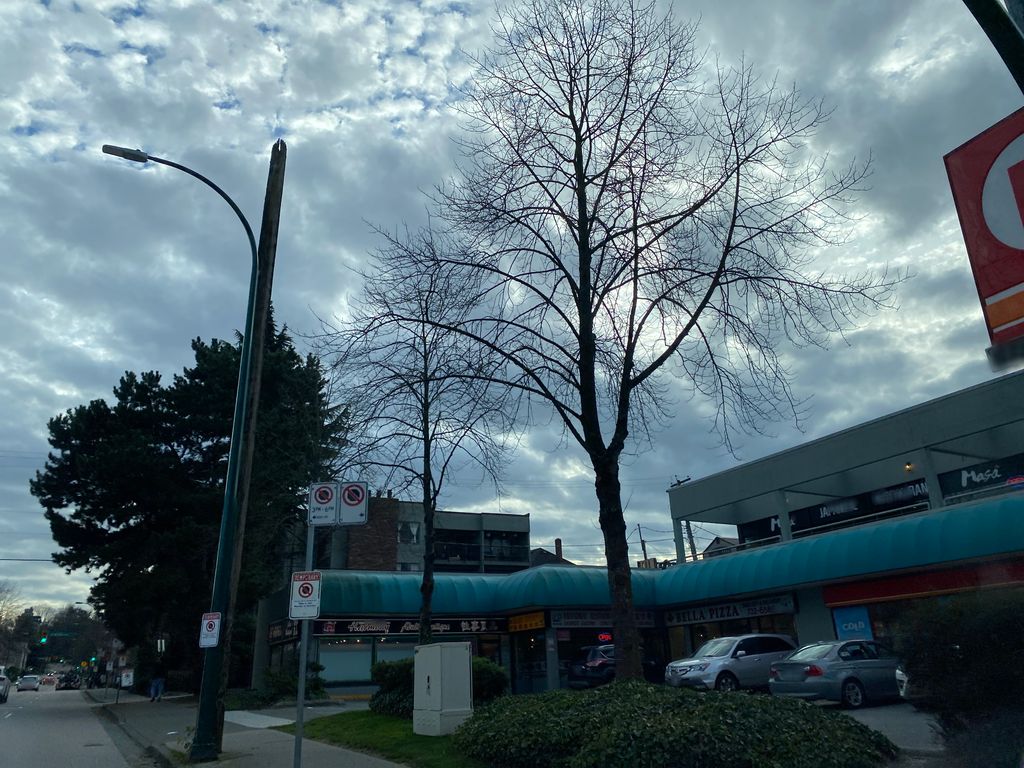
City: vancouver